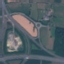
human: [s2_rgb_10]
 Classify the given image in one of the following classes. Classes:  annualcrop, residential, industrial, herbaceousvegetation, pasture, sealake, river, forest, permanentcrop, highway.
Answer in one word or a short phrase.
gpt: Highway